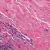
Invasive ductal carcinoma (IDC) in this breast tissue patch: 0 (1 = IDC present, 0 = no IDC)